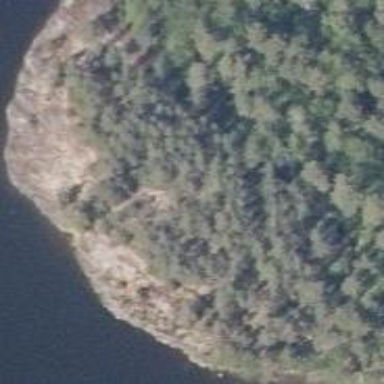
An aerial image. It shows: Landscape of bare rock.